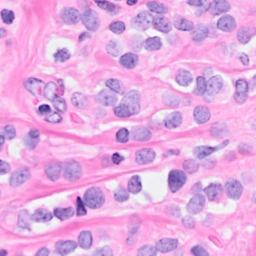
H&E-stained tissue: Breast